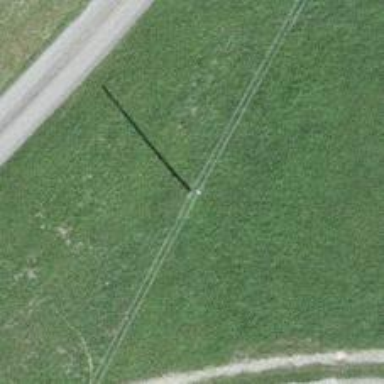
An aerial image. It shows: Utility pole in the area.